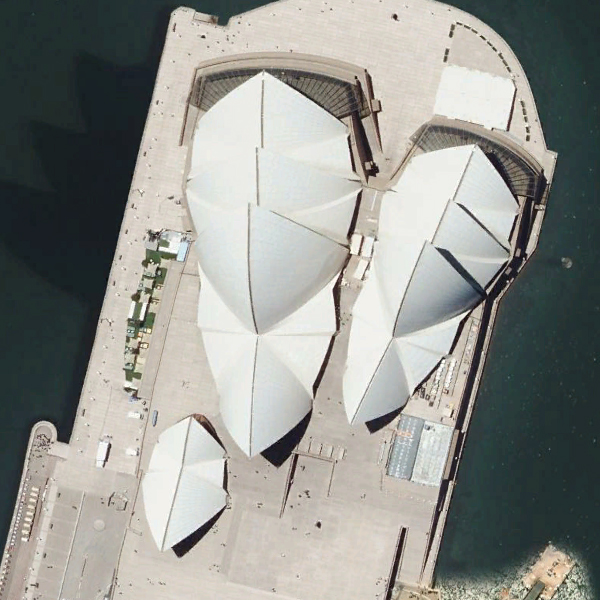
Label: Center